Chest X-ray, AP view. Patient: 27 years old, sex M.
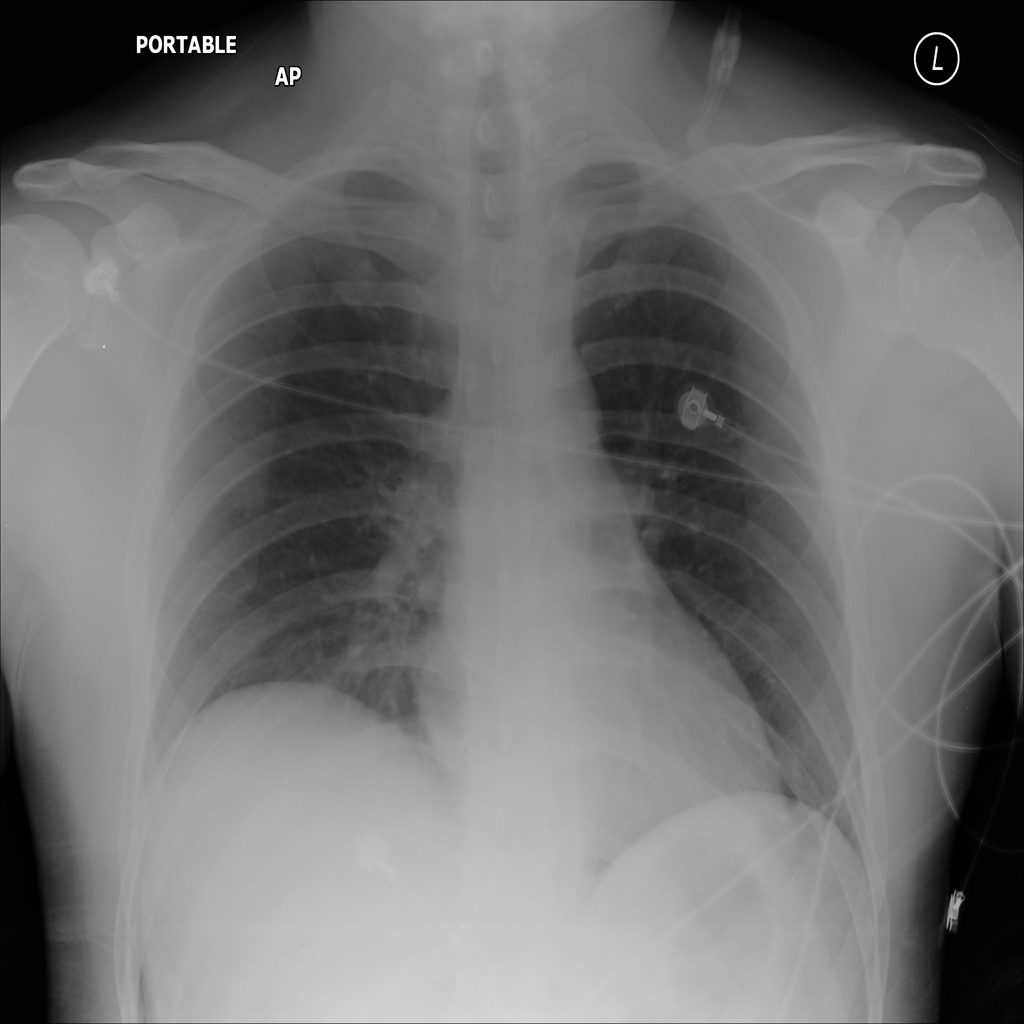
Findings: No Finding